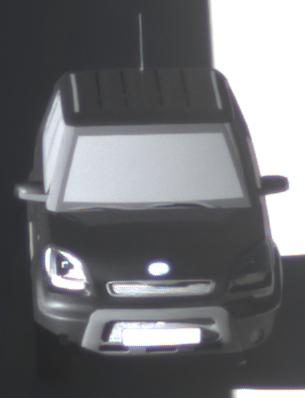
Make: KIA
Model: Soul 1.6
Detailed model: Soul (AM)
Model produced from: 2009/02
Model produced until: 2009/11
Doors: 5
Color: black
Road condition: dry road
Daytime: morning or afternoon
Contrast: high contrast